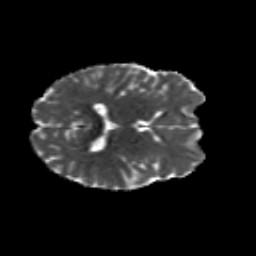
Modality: MD
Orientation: axial
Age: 26
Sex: female
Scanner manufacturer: siemens
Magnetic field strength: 3 T
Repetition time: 8.8 s
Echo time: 0.085 s